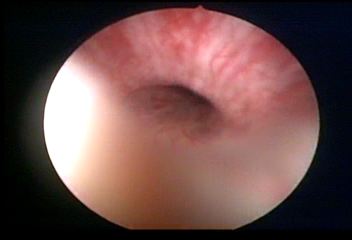
Modality: WLC
Class: Normal mucosa
Bladder cancer association: No